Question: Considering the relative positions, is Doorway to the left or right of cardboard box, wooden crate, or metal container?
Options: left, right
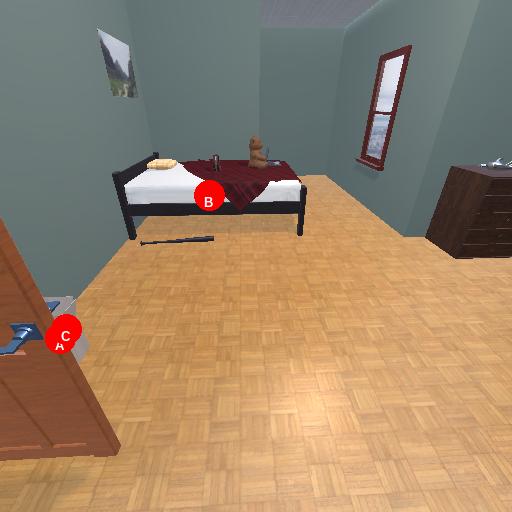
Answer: left